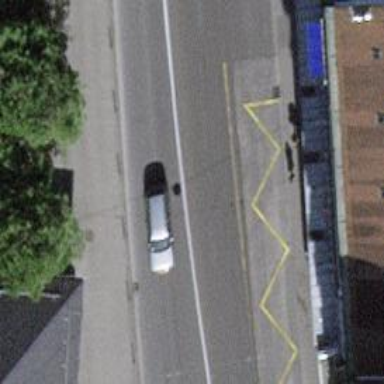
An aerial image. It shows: Trolleybus stop position for public transport.